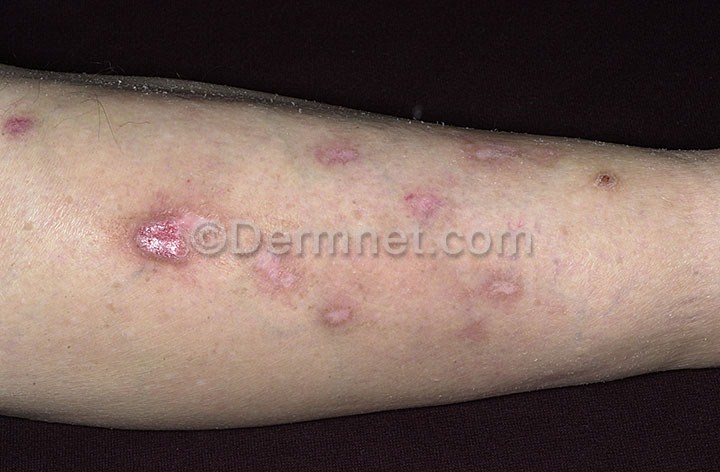
Disease: Eczema Photos